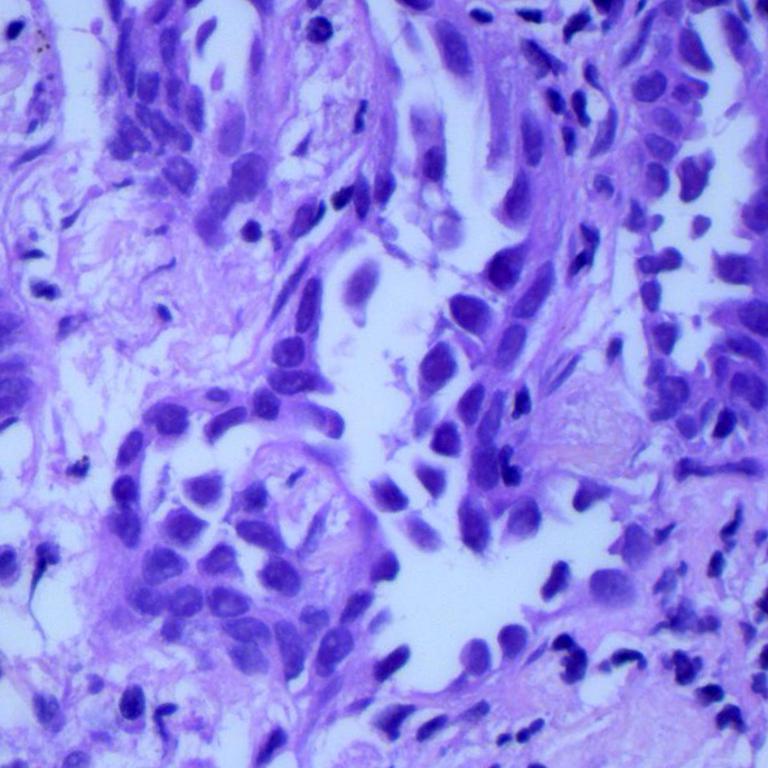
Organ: lung
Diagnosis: adenocarcinomas